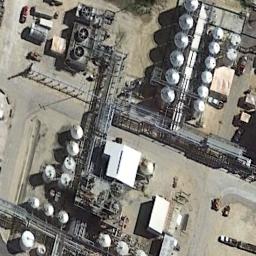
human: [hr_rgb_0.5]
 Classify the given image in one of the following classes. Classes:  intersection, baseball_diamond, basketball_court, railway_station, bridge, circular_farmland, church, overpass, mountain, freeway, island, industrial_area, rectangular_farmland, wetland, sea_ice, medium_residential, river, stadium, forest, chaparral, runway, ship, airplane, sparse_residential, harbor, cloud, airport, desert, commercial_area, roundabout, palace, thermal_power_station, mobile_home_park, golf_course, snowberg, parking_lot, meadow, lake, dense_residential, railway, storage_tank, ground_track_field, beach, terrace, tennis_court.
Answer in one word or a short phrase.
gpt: storage_tank